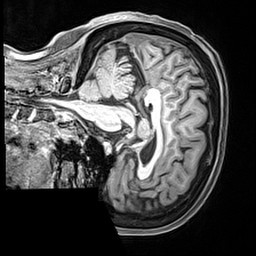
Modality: T1w
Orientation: sagittal
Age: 69
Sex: female
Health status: healthy
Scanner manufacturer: siemens
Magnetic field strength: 3 T
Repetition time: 2.4 s
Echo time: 0.00217 s